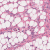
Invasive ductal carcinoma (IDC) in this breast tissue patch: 1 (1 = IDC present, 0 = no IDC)